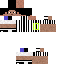
A male human skin with dark skin, wearing brown long hair dressed in a blue hoodie and brown pants, featuring a closed mouth.